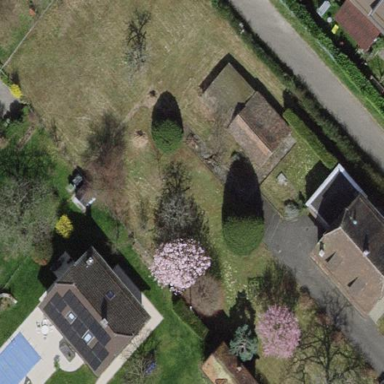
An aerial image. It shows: Garden surrounded by fence.